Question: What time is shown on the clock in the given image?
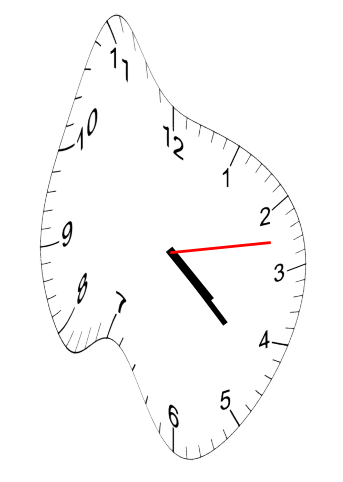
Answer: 04:22:13